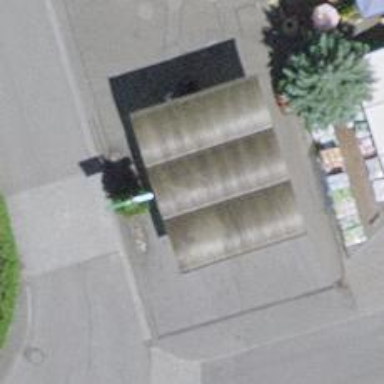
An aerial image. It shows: Fuel station.